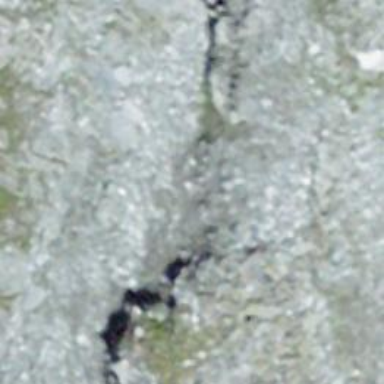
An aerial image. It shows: Natural cliff.